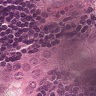
Metastatic tissue present: yes